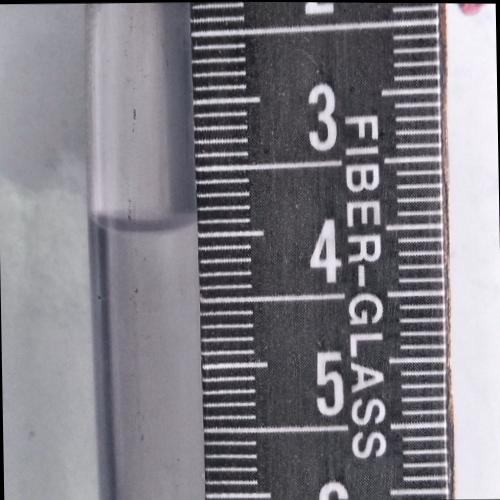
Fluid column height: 3.9 cm